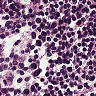
Metastatic tissue present: no